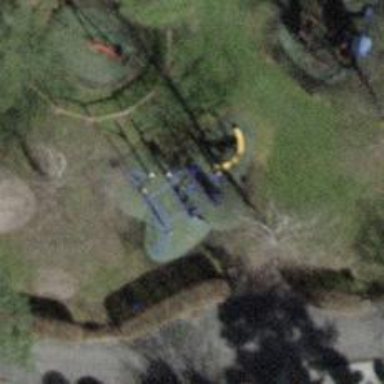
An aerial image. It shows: Playground is depicted in the image.